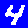
Digit: 4